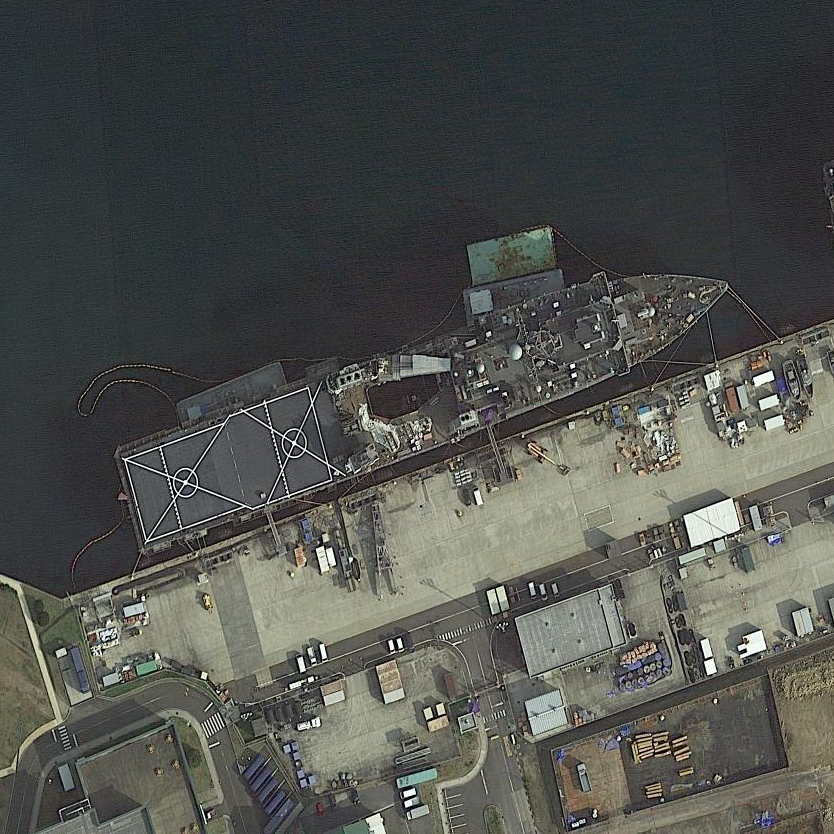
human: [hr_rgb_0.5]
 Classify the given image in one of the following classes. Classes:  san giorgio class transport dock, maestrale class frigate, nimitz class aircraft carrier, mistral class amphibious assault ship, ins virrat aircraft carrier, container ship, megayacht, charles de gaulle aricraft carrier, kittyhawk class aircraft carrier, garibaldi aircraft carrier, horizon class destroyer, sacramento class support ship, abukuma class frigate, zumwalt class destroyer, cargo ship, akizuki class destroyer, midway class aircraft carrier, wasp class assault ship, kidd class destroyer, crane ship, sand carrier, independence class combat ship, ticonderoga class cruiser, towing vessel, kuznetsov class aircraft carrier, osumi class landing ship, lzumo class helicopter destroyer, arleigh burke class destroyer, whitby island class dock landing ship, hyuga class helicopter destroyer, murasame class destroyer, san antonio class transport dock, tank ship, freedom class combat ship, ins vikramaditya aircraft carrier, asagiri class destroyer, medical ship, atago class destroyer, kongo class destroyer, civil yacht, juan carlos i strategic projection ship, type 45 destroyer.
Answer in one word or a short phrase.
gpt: Whitby Island class dock landing ship